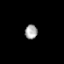
Tissue: prostate
Cell type: T cells
Senescence score: 0.3248
Nuclear area (px): 175
Mean DAPI intensity: 164.509